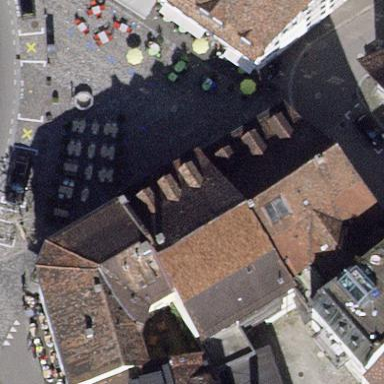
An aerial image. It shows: Square.